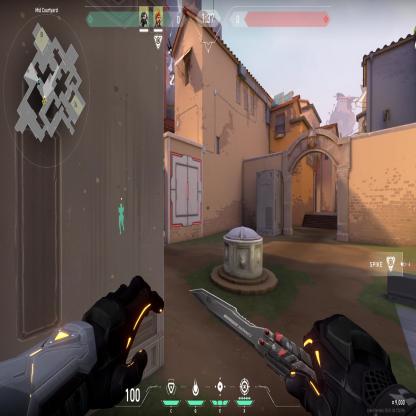
Label: teammate